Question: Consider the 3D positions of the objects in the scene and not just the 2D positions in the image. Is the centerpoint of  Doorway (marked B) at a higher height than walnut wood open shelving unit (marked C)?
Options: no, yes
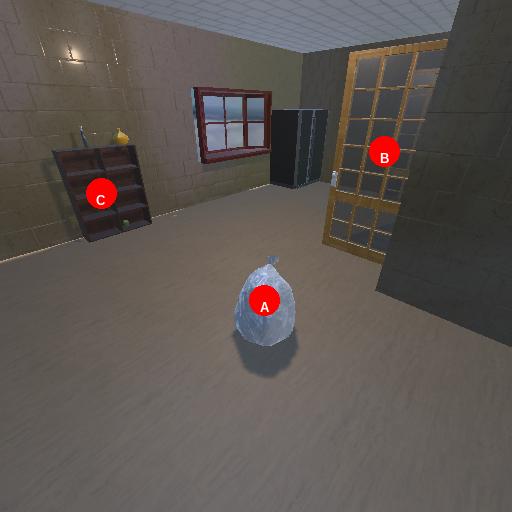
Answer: no